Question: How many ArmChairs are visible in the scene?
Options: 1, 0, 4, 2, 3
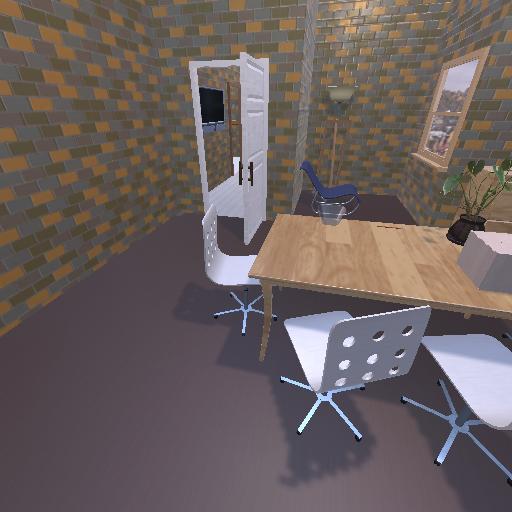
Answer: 1